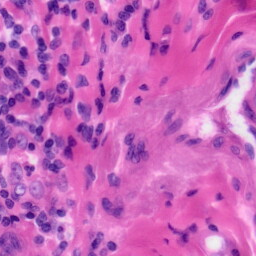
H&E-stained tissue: Tonsil